Field crop: maize
Growth stage: 1
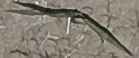
Species: sorghum